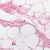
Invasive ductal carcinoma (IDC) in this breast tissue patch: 0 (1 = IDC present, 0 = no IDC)